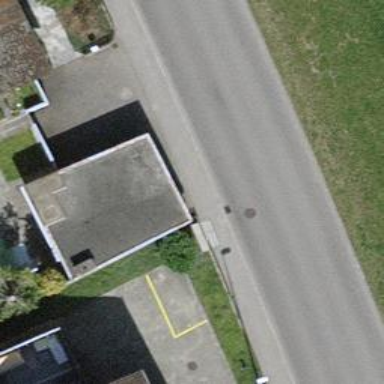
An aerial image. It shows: Garage building.